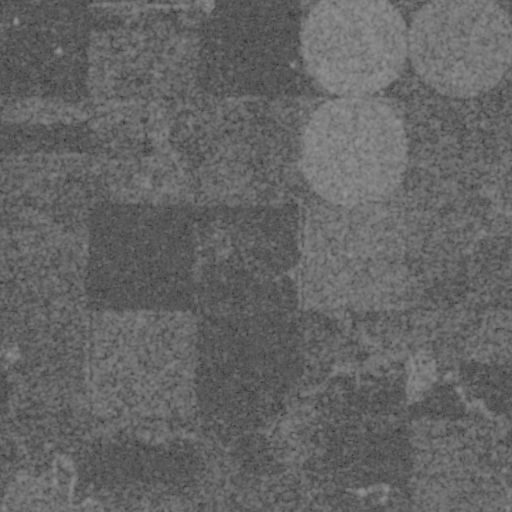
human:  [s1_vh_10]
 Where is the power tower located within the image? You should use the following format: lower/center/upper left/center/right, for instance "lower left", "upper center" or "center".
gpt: The power tower is located in the upper of the image.
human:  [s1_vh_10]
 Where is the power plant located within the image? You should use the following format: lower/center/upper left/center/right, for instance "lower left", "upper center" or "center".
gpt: There is no power plant in the image.

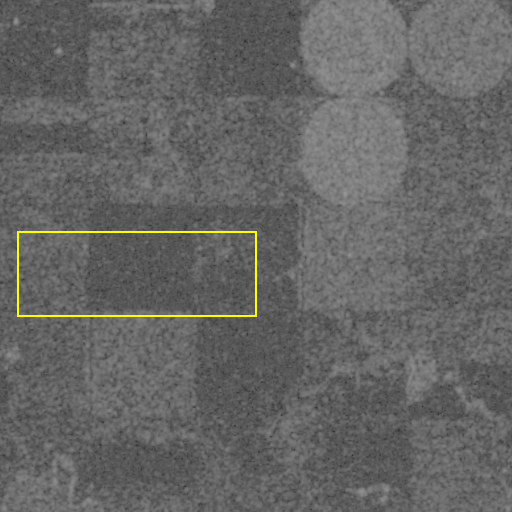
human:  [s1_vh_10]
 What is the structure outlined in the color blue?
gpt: There is no blue outline.
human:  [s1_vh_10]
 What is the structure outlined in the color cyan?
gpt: There is no structure outlined in cyan.